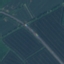
Label: Highway